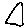
Label: triangle